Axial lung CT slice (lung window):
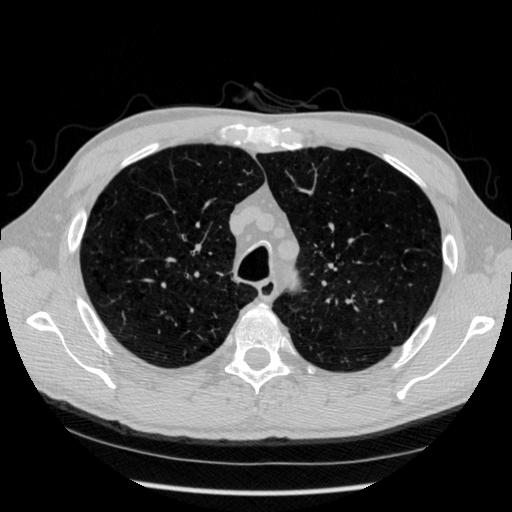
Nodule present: no